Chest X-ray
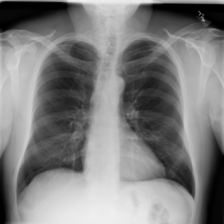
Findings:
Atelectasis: negative
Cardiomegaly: negative
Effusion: negative
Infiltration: negative
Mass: negative
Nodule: negative
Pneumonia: negative
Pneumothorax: negative
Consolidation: negative
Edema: negative
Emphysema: negative
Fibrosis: negative
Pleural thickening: negative
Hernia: negative